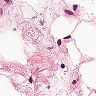
Metastatic tissue present: no